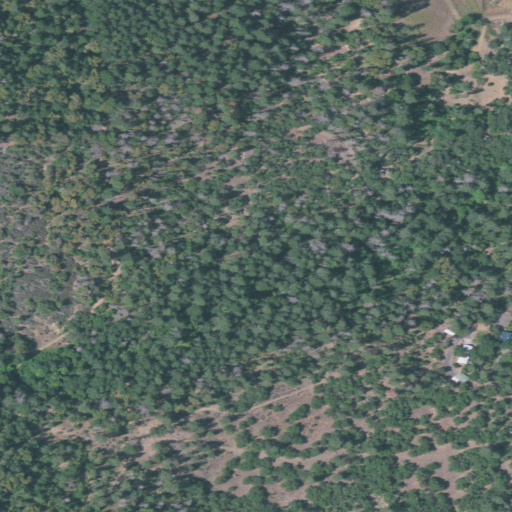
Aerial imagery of valley in Oregon named Lime Gulch containing evergreen forest, shrub, pasture, open development, and mixed forest